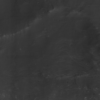
Label: not_dusty